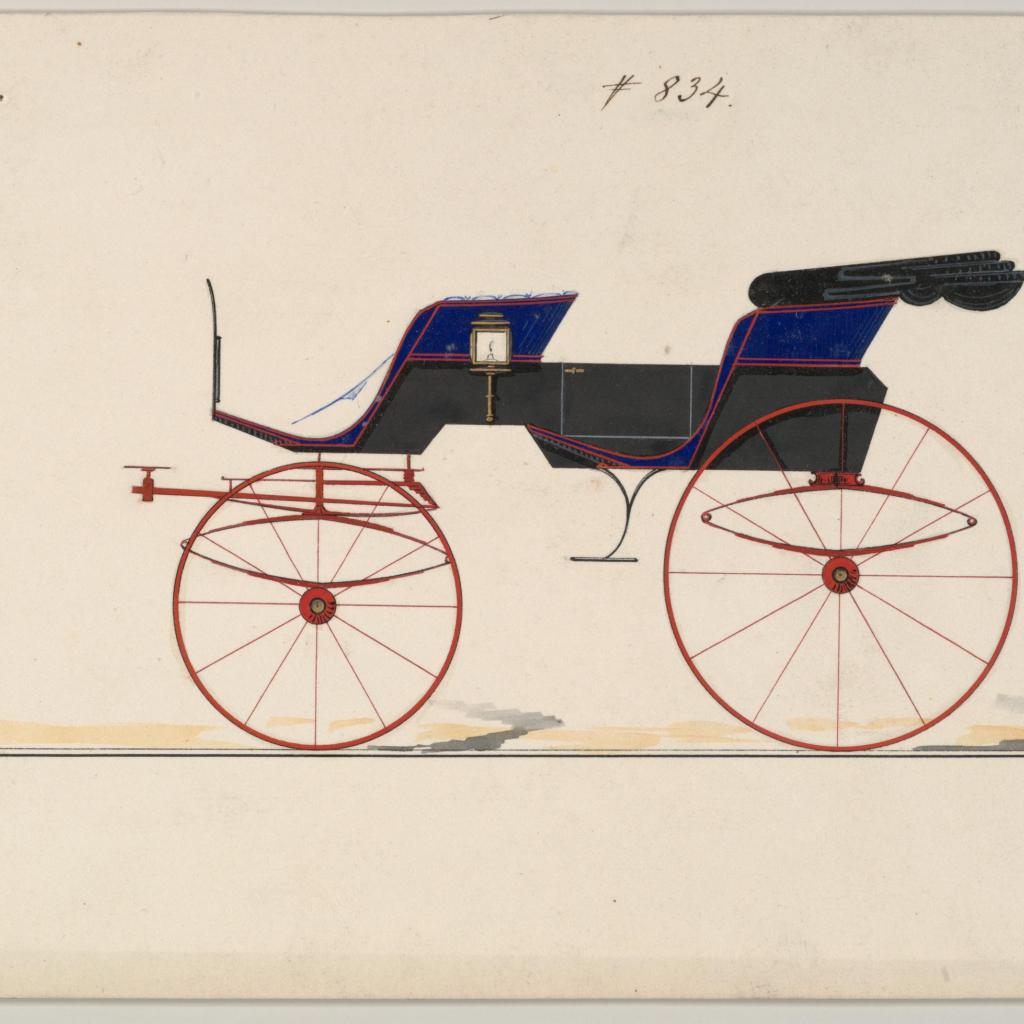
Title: Design for Phaeton, no. 834
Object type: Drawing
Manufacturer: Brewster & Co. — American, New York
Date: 1850–74
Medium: Pen and black ink, watercolor an gouache
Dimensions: sheet: 5 11/16 x 9 1/4 in. (14.4 x 23.5 cm)
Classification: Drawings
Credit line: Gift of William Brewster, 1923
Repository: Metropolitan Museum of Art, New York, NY